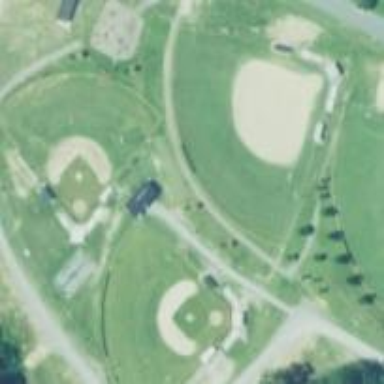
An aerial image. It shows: Baseball pitch for leisure and sports activities.